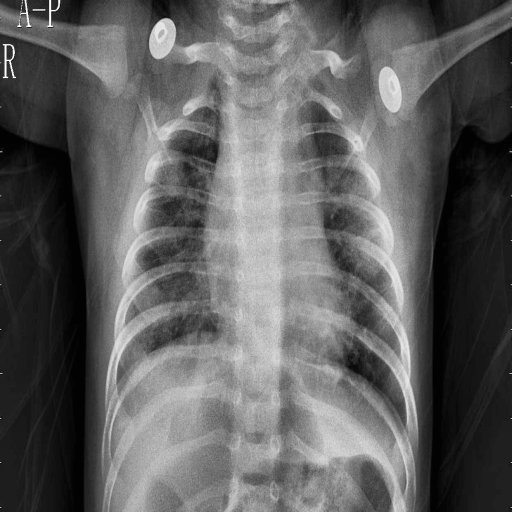
Finding: PNEUMONIA